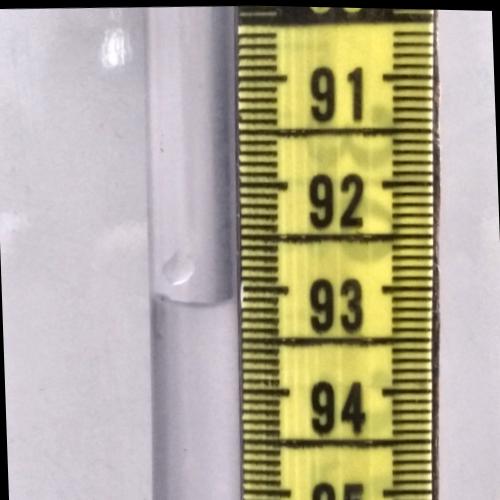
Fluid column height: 93.1 cm